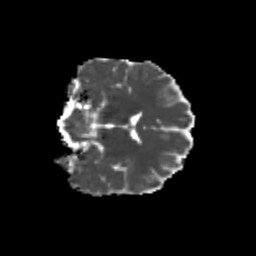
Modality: MD
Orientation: coronal
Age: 25
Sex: female
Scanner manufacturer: siemens
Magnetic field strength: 3 T
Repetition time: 3.5 s
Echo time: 0.104 s